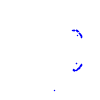
Particle: pion